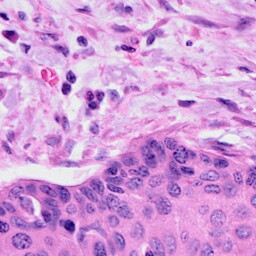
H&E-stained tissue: Cervix